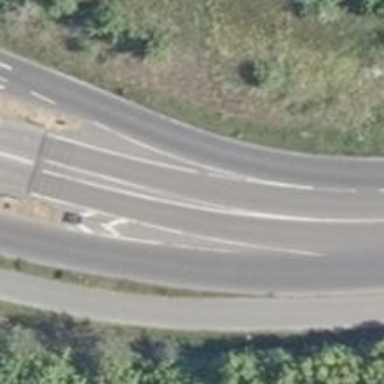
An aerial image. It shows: Trunk link highway.